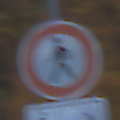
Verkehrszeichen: VerbotFussgaenger
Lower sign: RichtungsangabeDurchPfeile6
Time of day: SunriseSunset
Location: Outdoor (Nature)
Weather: PartlyCloudy
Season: Autumn
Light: Natural